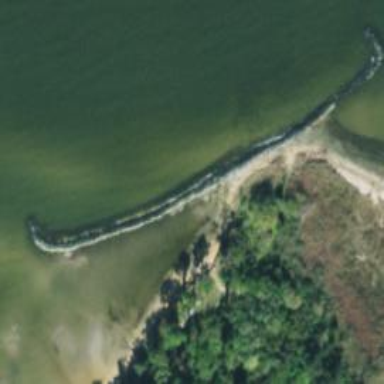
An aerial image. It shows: Breakwater structure.